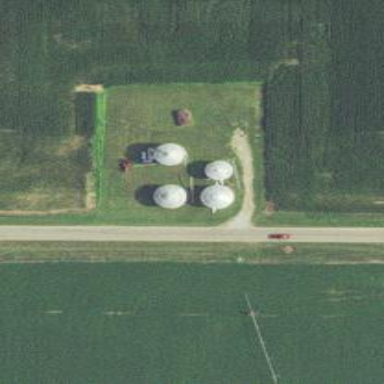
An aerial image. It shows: Silo.